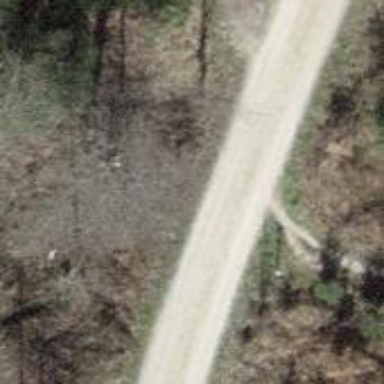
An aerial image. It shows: Gravel track with grade2 tracktype.